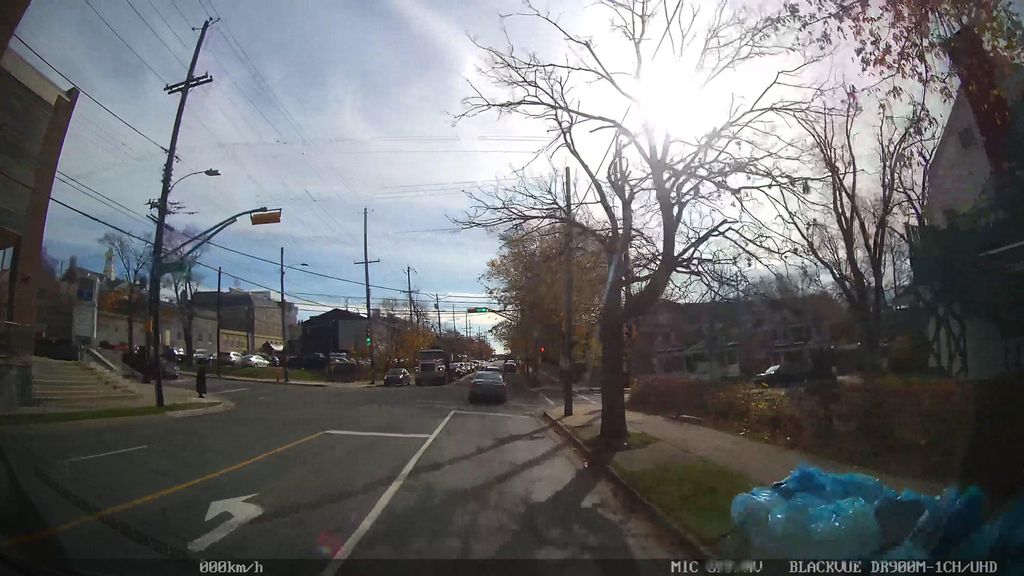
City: halifax